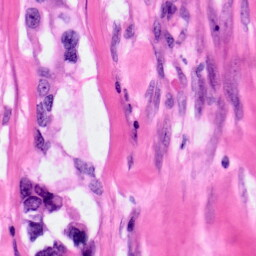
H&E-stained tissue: Pancreatic